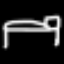
Label: bed